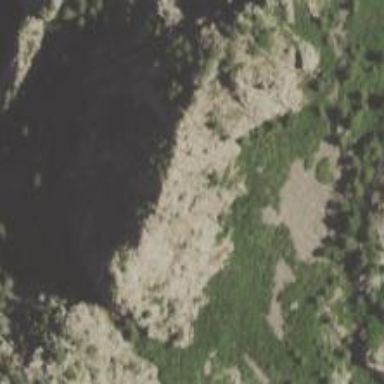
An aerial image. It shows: Natural cliff.